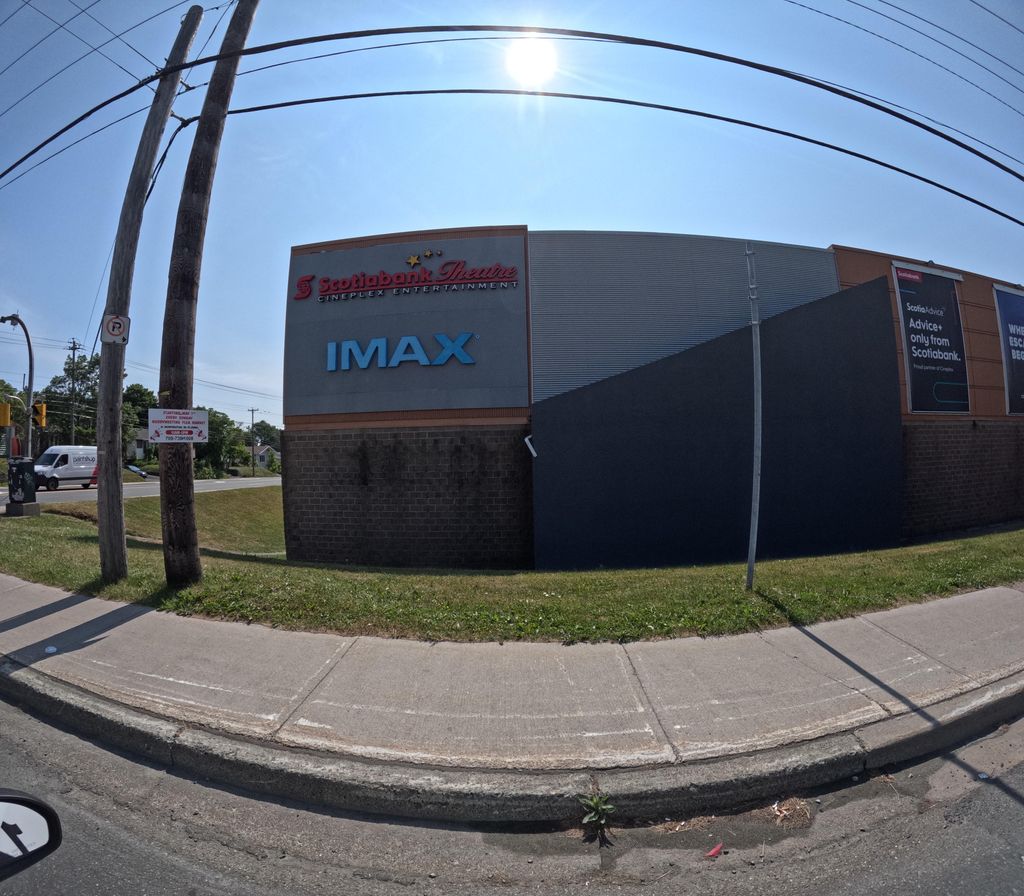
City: st_johns